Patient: sex M, age 73
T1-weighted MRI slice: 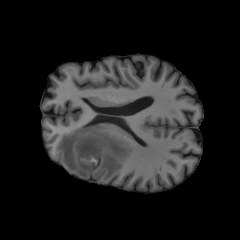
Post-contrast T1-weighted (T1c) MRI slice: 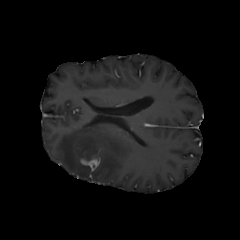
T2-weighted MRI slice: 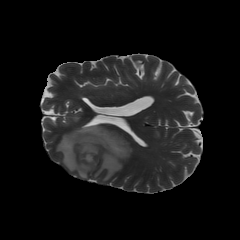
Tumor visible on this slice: yes
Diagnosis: Glioblastoma, IDH-wildtype
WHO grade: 4